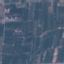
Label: PermanentCrop